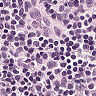
Metastatic tissue present: no